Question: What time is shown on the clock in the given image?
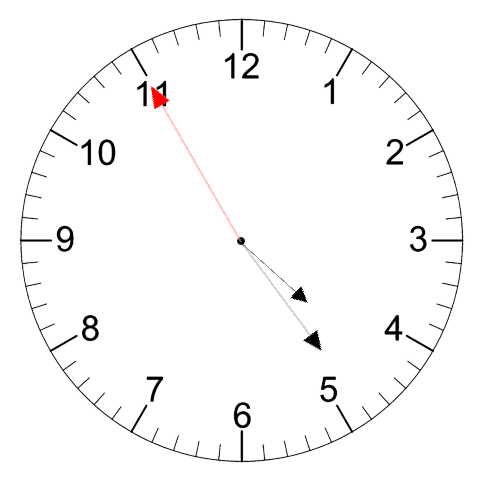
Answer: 04:23:55